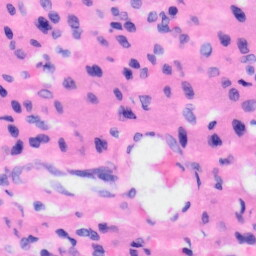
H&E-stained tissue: Liver